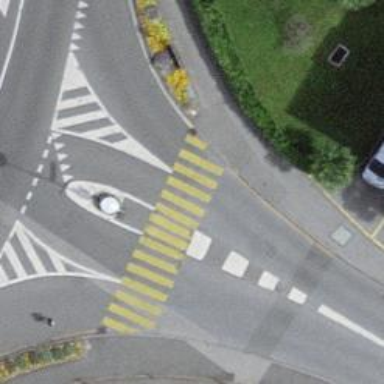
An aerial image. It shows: Marked zebra crossing with island in the middle.